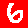
Digit: 6